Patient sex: F
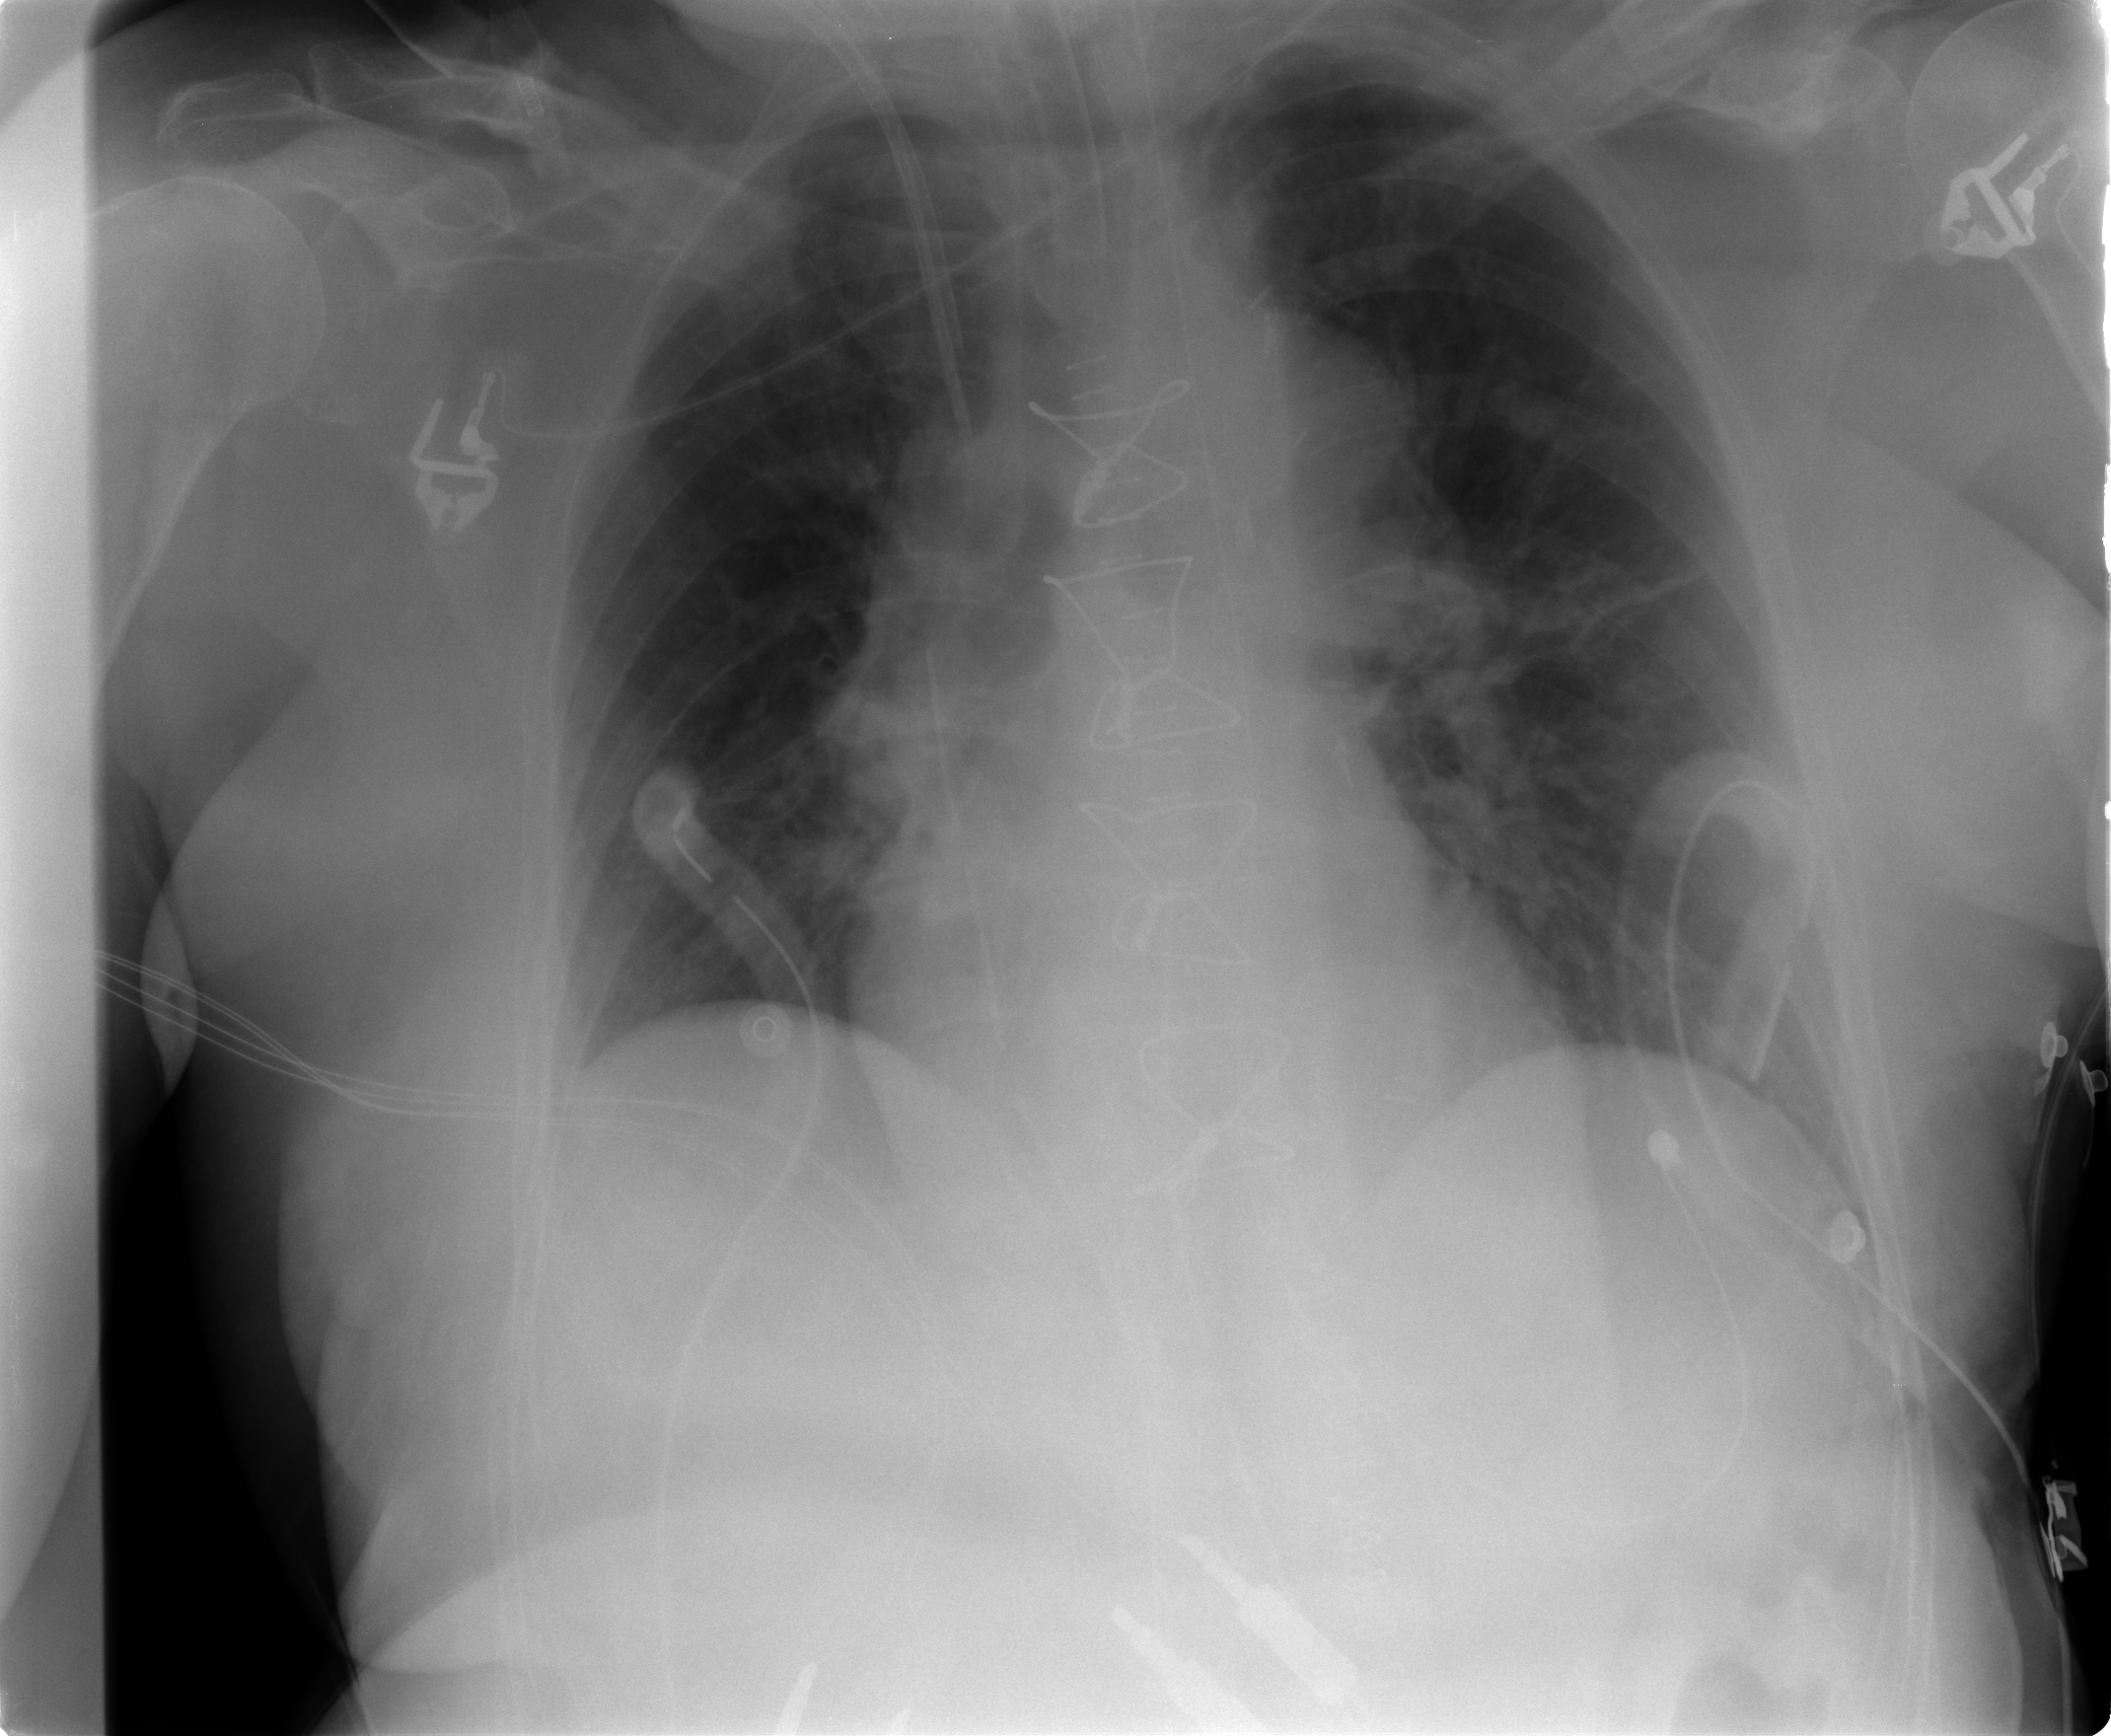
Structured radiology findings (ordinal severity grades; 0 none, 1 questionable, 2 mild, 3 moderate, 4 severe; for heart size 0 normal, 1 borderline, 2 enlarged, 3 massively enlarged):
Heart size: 0
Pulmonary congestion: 0
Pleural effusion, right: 0
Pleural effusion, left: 0
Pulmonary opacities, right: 0
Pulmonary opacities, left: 0
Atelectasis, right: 0
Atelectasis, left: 1